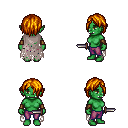
a pixel art fantasy rpg character, female body template, orc, green skin, gray tattered cape, magenta pants, dark blonde bangs hairstyle, cloth bracers, dagger, four views (front, back, left, right), 2x2 character sprite sheet, small pixel art, hard edges, no anti-aliasing